Question: '''
ALTER proc [dbo].[sp_dosomethingwithStudentAttn] @AttnList as dbo.StudentAttendanceList readonly,@DeptId int,@SemId int,@SecId int,@DayId int,@currentDate date,@period nvarchar(5)
as
declare @IfStudentDayWiseAttnExists as bit,
@updateQuery as varchar(max),
@insertQuery as varchar(max)
begin
set nocount on
declare
@stnId as int,
@stnAttnStatus as nvarchar
declare cur_UpdateInsertStnAttnData cursor forward_only static for
select StudentId,AttdnStatus from @AttnList
open cur_UpdateInsertStnAttnData
if @@CURSOR_ROWS>0
begin
fetch next from cur_UpdateInsertStnAttnData into @stnId,@stnAttnStatus
while @@FETCH_STATUS=0
begin
set @IfStudentDayWiseAttnExists=(select case when exists
(
select * from tbl_DailyAttend
where DeptId=@DeptId and
SemId=@SemId and
SecId=@SecId and
attDate=@currentDate and
StuId=@stnId
)
then CAST(1 AS bit)
else CAST(0 as bit)
end
)
if @IfStudentDayWiseAttnExists='true'
begin
if @stnAttnStatus='true'
begin
select @updateQuery='update tbl_DailyAttend set '+@period+'=''true'' where DeptId='+@DeptId+' and SemId='+@SemId+' and SecId='+@SecId+' and attDate='+CONVERT(date, @currentDate)+' and StuId='+@stnId+''
EXEC (@updateQuery)
end
else
begin
select @updateQuery='update tbl_DailyAttend set '+@period+'=''false'' where DeptId='+@DeptId+' and SemId='+@SemId+' and SecId='+@SecId+' and attDate='+CONVERT(date, @currentDate)+' and StuId='+@stnId+''
EXEC (@updateQuery)
end
end
else
begin
set @insertQuery='insert into tbl_DailyAttend (DeptId,SemId,SecId,DayId,attDate,'+@period+') values ('+@DeptId+','+@SemId+','+@SecId+','+@DayId+','+@currentDate+','+@stnAttnStatus+')'
end
fetch next from cur_UpdateInsertStnAttnData into @stnId,@stnAttnStatus
end
end
end
'''

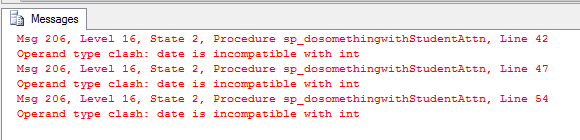
Answer: Since you are building dynamic Sql, you need to build up the statements as strings - i.e. you can't concatenate a date into the query ('... ='+CONVERT(date, @currentDate)+' ...').
You should also try and parameterize the dynamic query as far as possible as this will reduce the Sql Injection surface attack area. For example, in the update query, everything can be parameterized with the exception of the dynamic column name ('@period'). Use 'sp_executesql' to pass parameters, and the corresponding types across the dynamic query:
'''
DECLARE @updateQuery as NVARCHAR(max);
SELECT @updateQuery=
N'update tbl_DailyAttend set ' + @period + N'=''true''
where DeptId=@DeptId and SemId=@SemId and SecId=@SecId
and attDate = @currentDate and StuId=@stnId';
sp_executesql @updateQuery,
N'@DeptId int,
@SemId int,
@SecId int,
@DayId int,
@currentDate date,
@stnId as int',
@DeptId = @DeptId,
@SemId = @SemId,
@SecId = @SecId,
@DayId = @DayId,
@currentDate = @currentDate,
@stnId = @stnId';
'''
To reduce injection attack on the dynamic column name, you can also check that the column exists in the table prior to executing the query (e.g. from 'sys.columns')